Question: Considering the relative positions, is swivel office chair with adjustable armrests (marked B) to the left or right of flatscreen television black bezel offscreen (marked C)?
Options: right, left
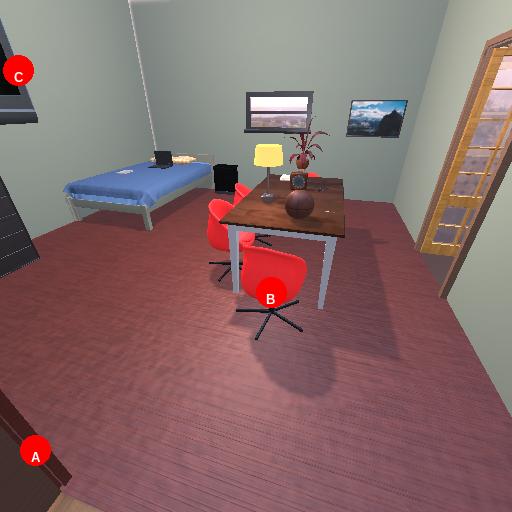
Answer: right